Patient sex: M
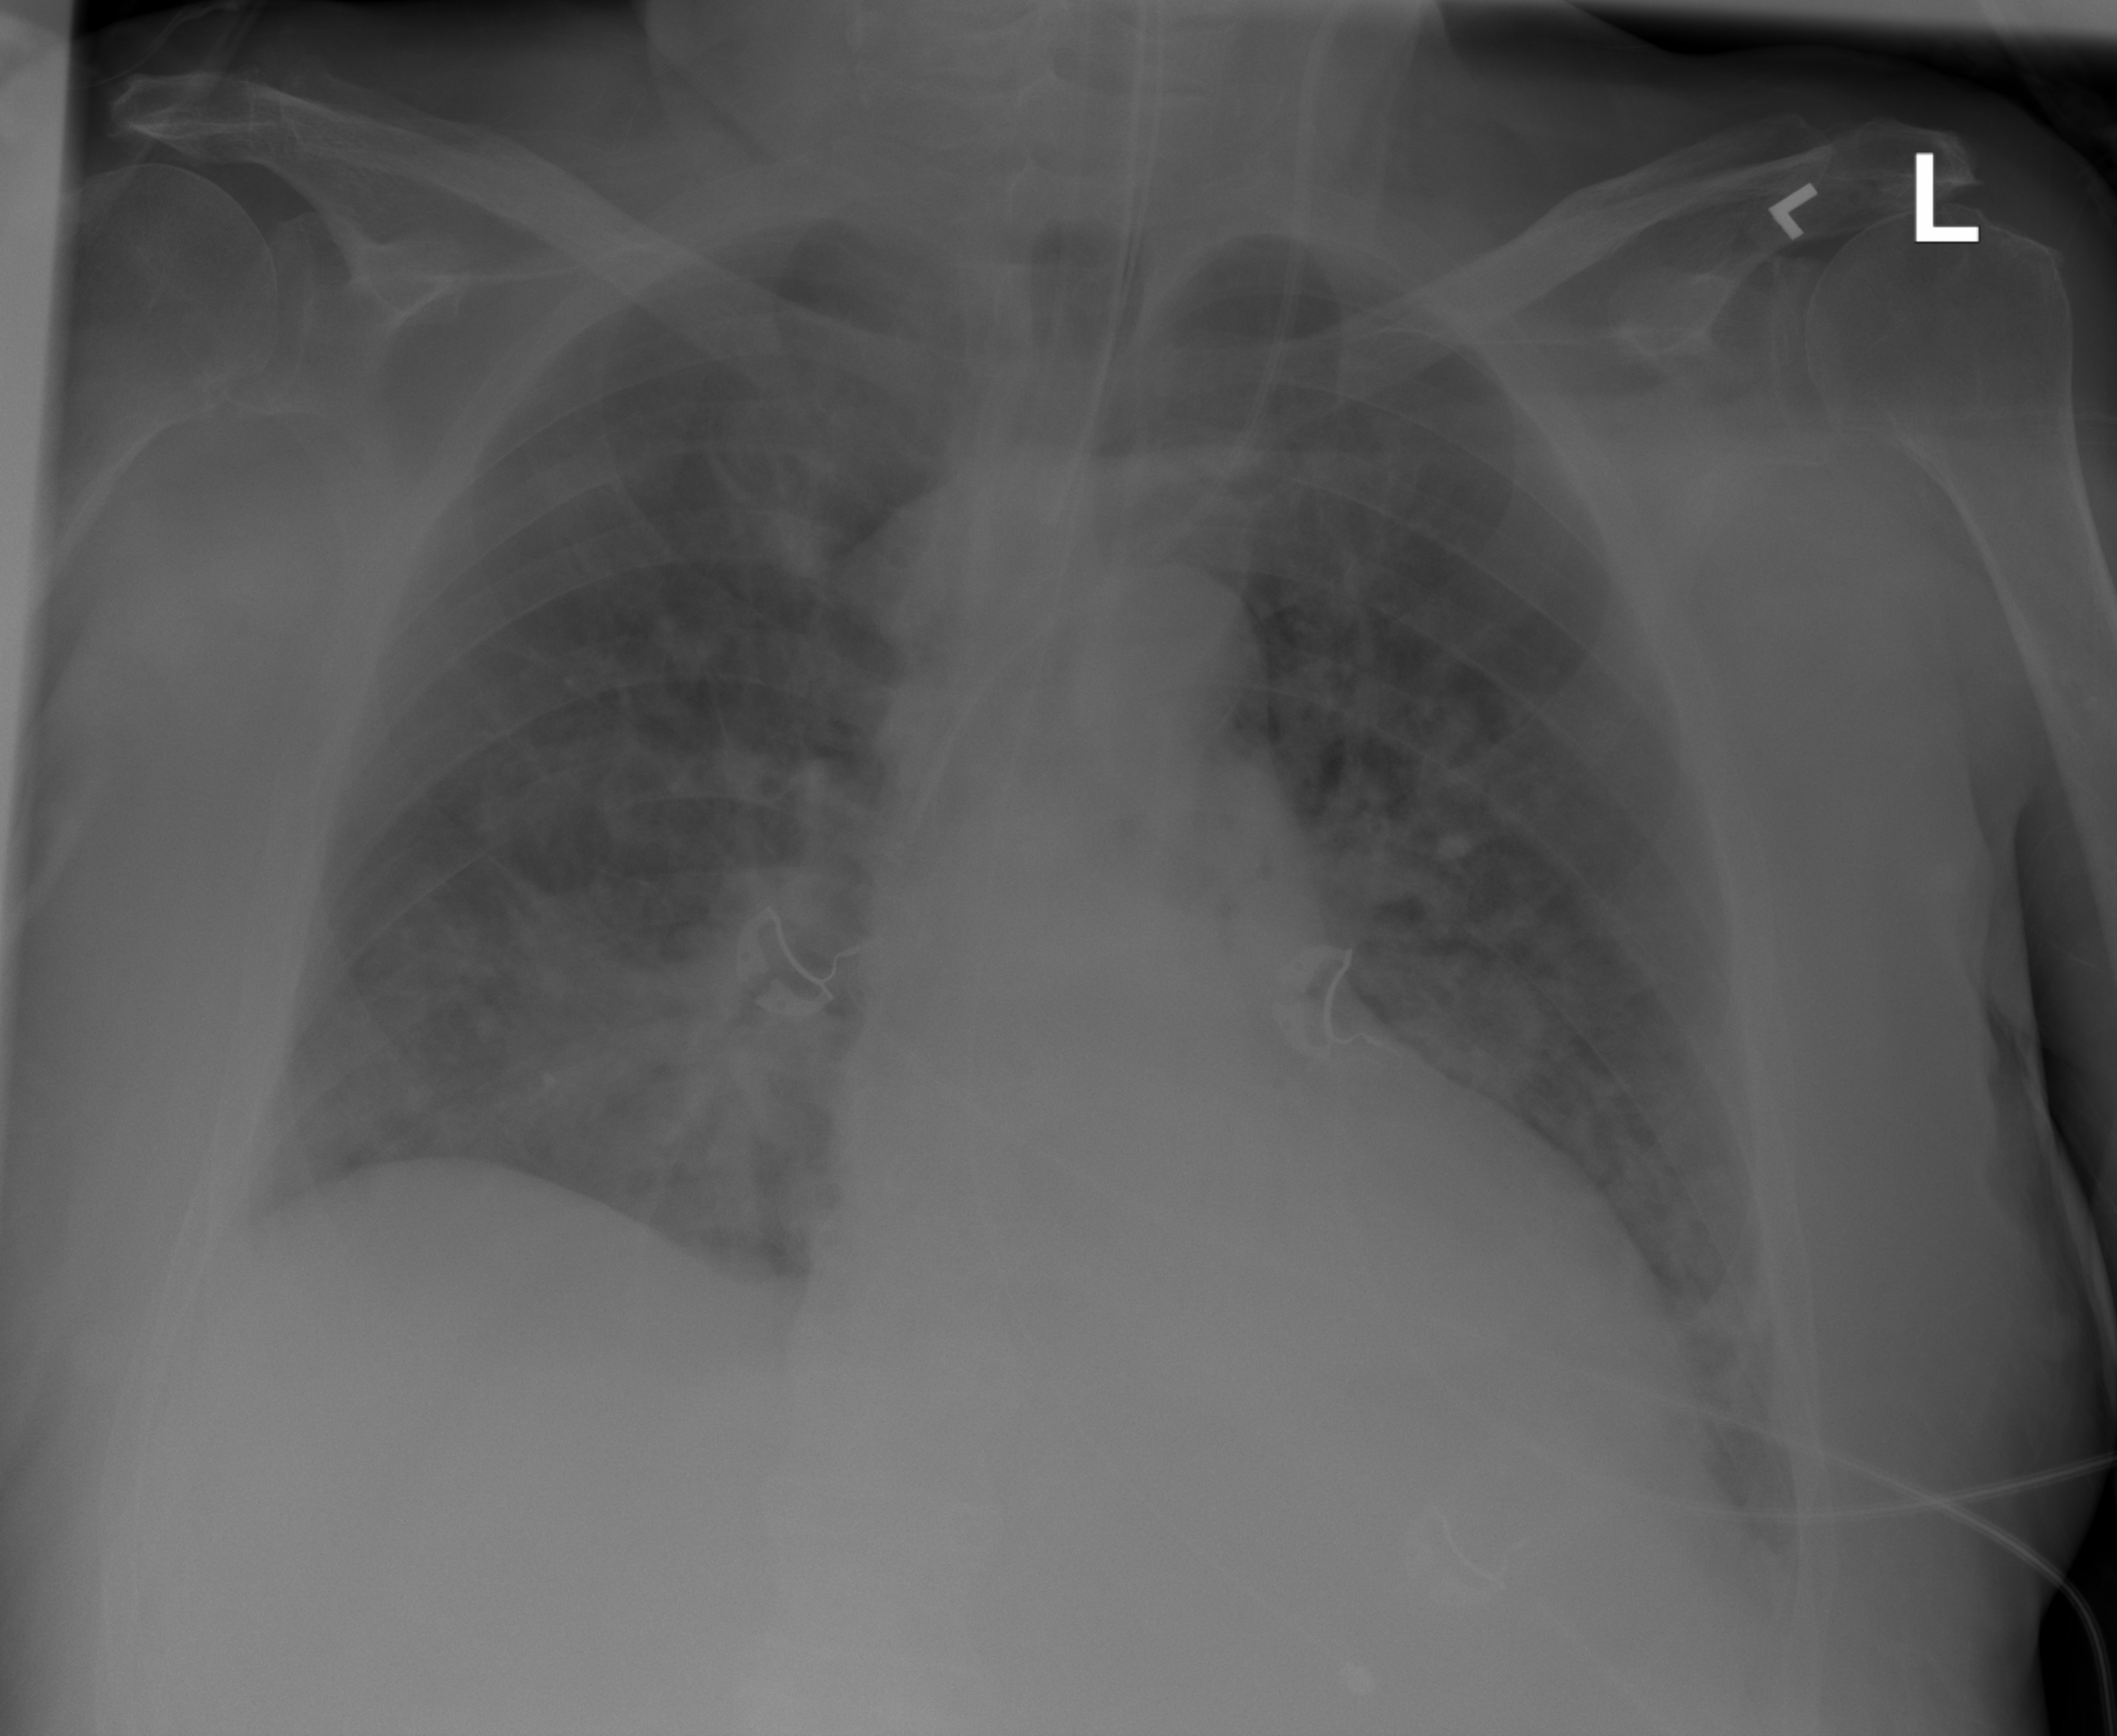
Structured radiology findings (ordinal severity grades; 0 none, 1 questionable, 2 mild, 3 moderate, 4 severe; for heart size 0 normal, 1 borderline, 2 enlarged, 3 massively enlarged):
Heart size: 2
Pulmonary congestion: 2
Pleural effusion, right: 0
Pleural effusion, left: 0
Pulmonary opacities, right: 3
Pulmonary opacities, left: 2
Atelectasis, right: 2
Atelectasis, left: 0